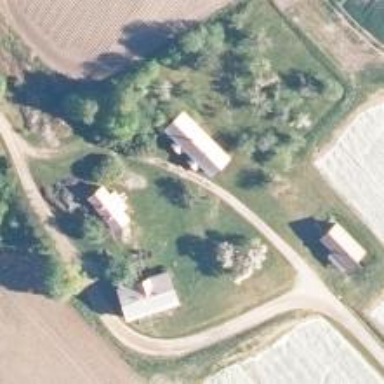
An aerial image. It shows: Farmyard area.